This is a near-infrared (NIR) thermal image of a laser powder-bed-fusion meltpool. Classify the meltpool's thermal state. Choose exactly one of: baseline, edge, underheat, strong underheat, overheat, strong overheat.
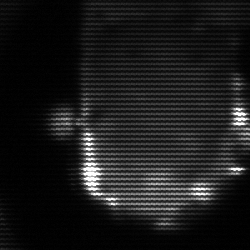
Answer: baseline